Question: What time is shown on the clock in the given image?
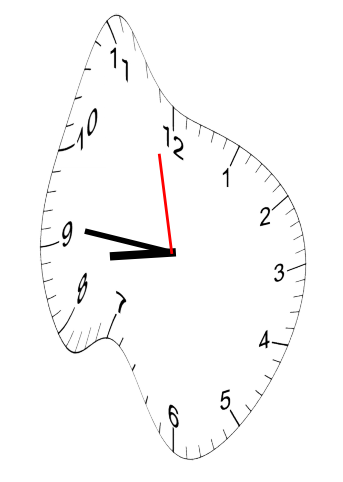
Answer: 08:45:58